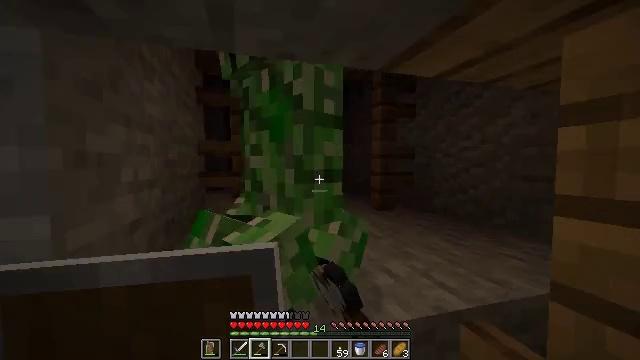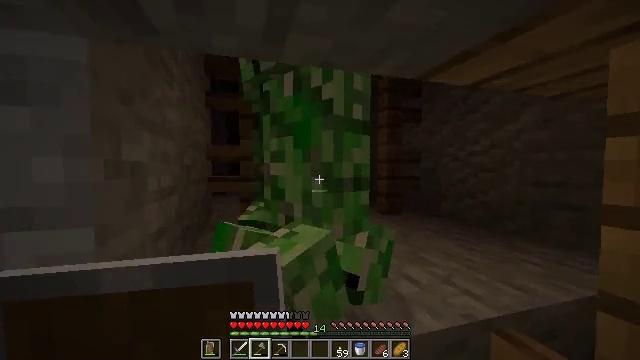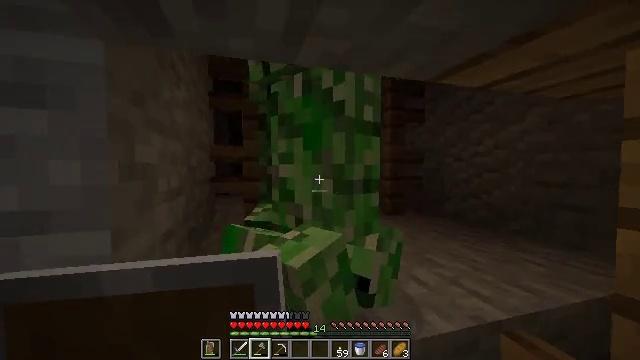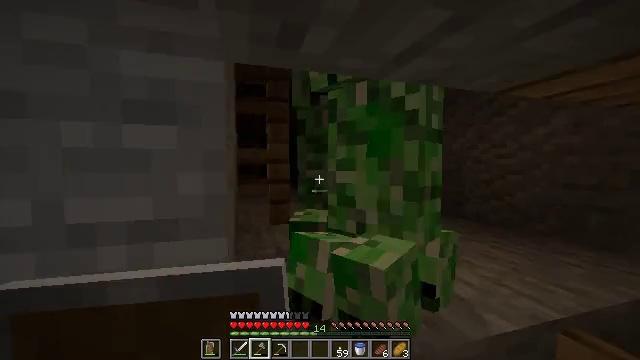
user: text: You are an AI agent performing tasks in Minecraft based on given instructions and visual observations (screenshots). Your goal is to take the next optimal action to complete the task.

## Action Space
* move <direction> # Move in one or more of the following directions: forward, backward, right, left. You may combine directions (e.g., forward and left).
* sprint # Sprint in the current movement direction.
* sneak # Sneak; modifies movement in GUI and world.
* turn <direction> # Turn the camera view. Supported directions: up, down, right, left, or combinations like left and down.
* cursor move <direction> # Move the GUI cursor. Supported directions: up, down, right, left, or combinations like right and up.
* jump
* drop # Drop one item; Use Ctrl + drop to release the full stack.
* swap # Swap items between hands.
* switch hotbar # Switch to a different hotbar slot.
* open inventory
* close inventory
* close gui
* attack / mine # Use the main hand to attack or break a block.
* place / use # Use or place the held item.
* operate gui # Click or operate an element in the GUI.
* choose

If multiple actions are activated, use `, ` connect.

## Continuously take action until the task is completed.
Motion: motion action
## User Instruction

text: Hunt the creeper.
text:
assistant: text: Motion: move left, attack / mine
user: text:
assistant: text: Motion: move left
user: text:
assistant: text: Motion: move back and move left
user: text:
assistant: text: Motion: no_op